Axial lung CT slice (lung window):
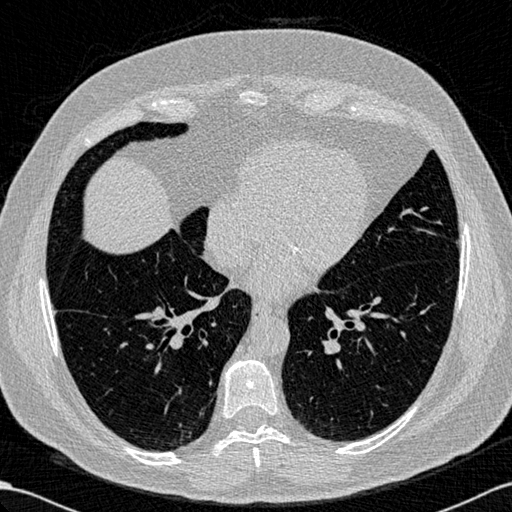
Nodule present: no